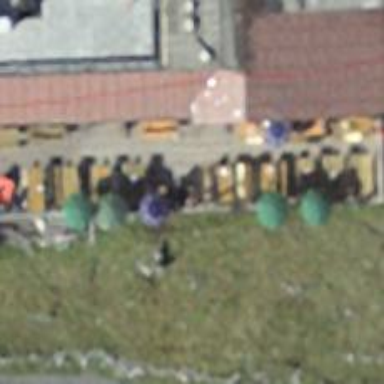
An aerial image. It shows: Restaurant.